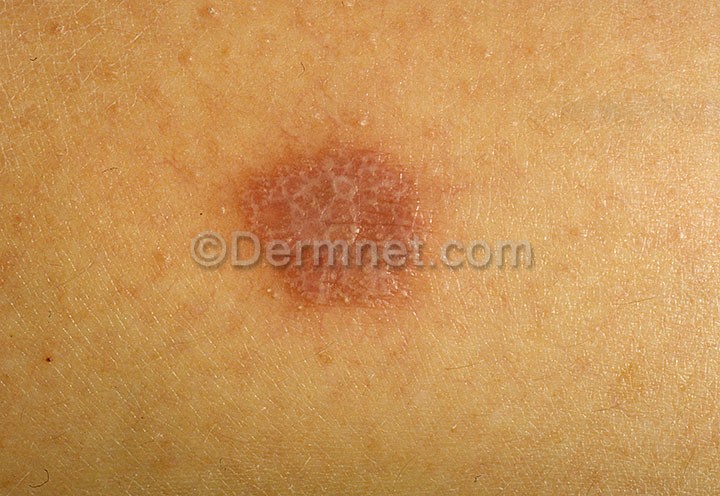
Disease: Nail Fungus and other Nail Disease